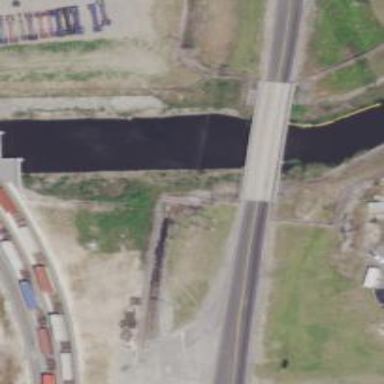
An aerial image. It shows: Abandoned railway spur bridge.